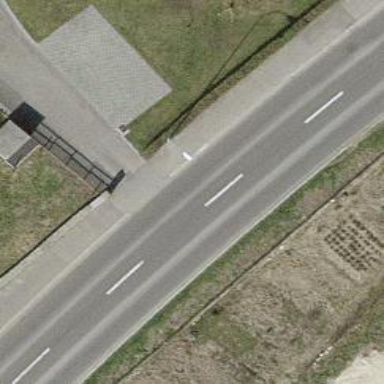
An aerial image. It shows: Tertiary road.